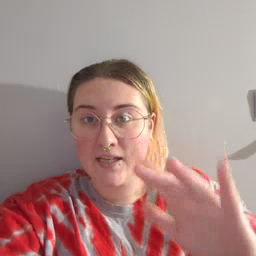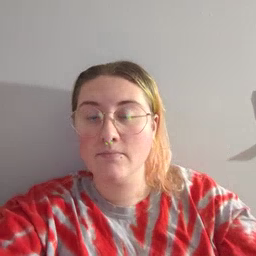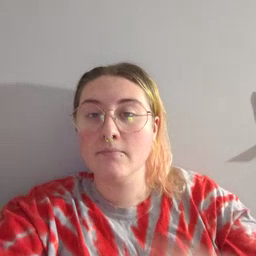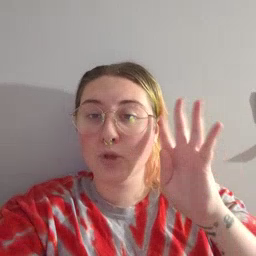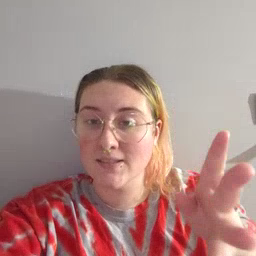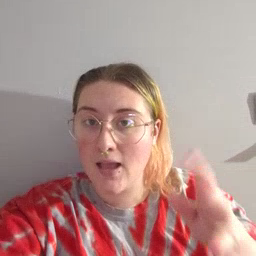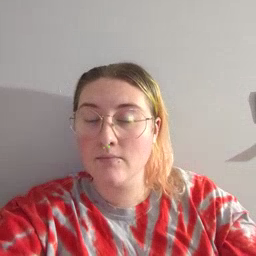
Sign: pretend